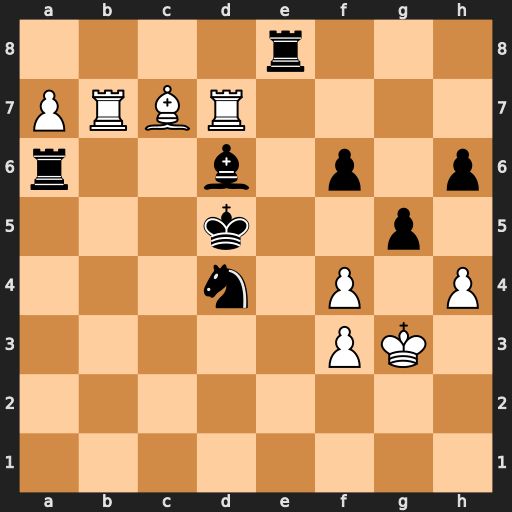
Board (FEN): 4r3/PRBR4/r2b1p1p/3k2p1/3n1P1P/5PK1/8/8
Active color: w
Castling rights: -
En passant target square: -
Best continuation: Rxd6+ Rxd6 Bxd6